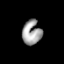
Tissue: prostate
Cell type: T cells
Senescence score: 0.3517
Nuclear area (px): 446
Mean DAPI intensity: 160.738